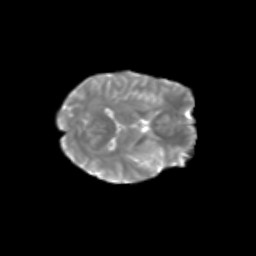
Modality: T2w
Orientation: axial
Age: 28
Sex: female
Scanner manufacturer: siemens
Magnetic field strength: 3 T
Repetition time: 1.8 s
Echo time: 0.07 s